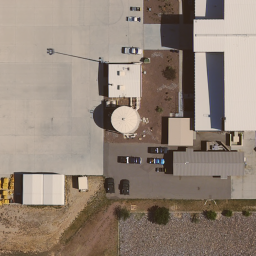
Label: storagetanks